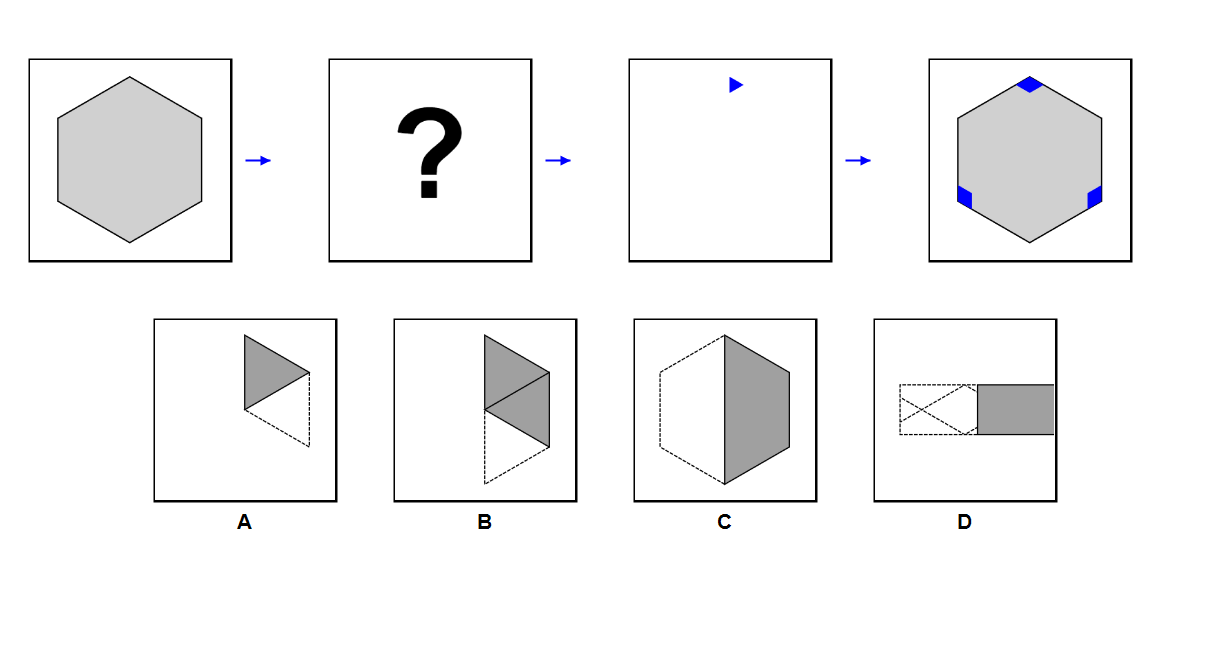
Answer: D